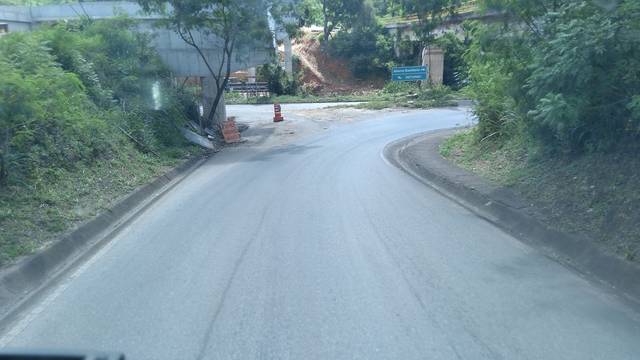
Region: Brazil
Coordinates: -19.876, -43.858